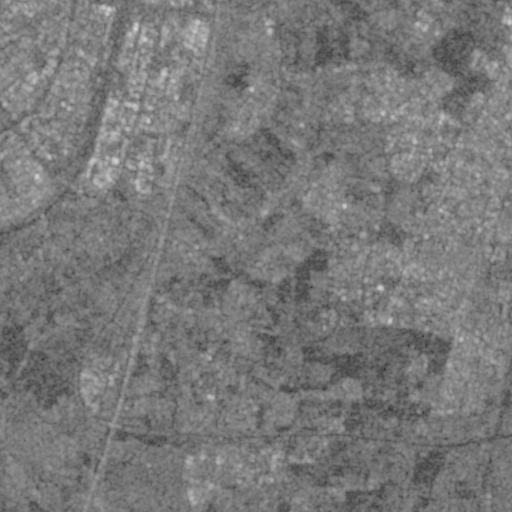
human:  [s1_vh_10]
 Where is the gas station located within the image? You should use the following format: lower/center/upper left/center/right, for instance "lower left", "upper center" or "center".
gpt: The gas station is located in the lower center of the image.
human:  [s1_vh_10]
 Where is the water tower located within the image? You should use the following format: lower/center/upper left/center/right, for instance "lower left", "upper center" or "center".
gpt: The water tower is located in the upper left of the image.
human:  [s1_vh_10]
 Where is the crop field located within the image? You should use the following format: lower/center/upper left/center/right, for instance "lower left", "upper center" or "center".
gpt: There is no crop field in the image.

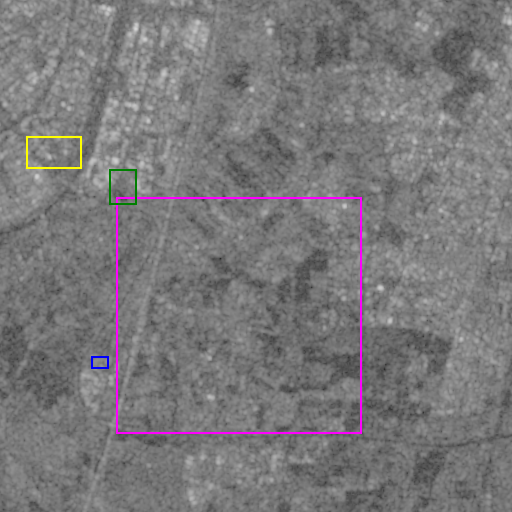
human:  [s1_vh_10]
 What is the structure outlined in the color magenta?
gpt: The structure outlined in magenta is a crop field.
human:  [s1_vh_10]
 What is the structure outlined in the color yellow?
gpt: The structure outlined in yellow is a park.
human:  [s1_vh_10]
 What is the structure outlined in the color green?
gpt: The structure outlined in green is a parking lot.
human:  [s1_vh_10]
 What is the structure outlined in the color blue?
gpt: The structure outlined in blue is a power substation.
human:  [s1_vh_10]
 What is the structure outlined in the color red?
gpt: There is no red outline.